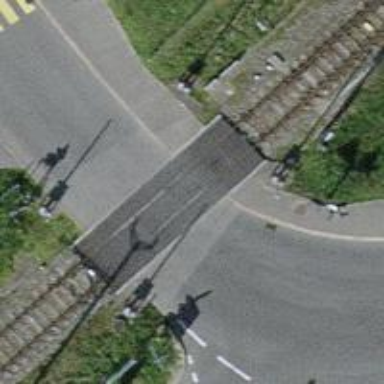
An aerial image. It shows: Full railway crossing barrier.